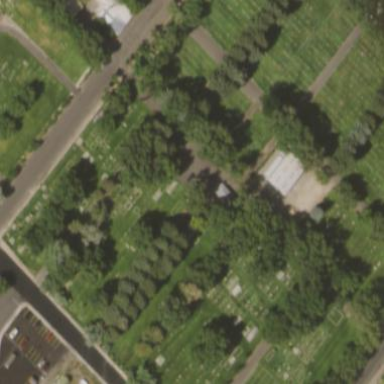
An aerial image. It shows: Cemetery.